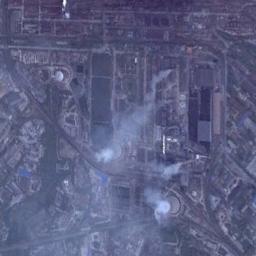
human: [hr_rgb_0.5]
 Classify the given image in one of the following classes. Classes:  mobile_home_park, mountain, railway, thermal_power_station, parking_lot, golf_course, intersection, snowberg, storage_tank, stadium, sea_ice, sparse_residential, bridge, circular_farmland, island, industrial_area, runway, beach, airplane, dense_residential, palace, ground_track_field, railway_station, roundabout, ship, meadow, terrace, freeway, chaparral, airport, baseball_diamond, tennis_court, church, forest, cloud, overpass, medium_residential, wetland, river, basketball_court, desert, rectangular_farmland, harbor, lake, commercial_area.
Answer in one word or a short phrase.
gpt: thermal_power_station